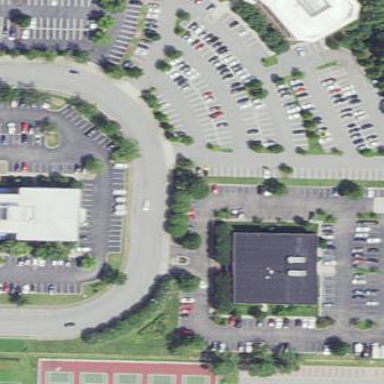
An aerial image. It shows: Road serving as parking aisle.